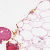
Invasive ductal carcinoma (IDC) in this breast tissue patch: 0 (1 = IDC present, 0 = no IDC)